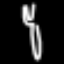
Label: fork